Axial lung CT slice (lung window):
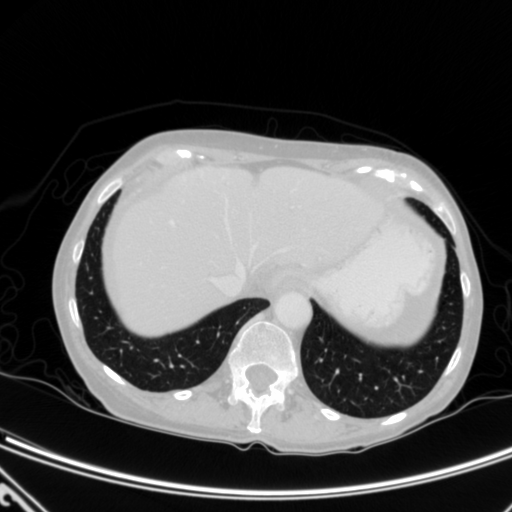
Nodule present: no